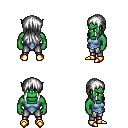
a pixel art fantasy rpg character, male body template, orc, green skin, blue vest, metal pants, white unkempt hairstyle, gold boots, four views (front, back, left, right), 2x2 character sprite sheet, small pixel art, hard edges, no anti-aliasing